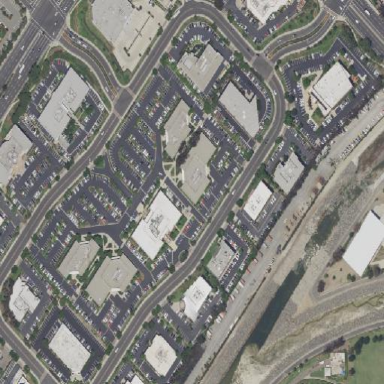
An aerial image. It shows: Retail area.